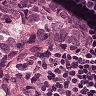
Metastatic tissue present: yes